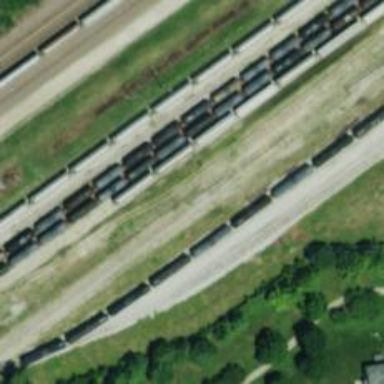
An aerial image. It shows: Railway yard.